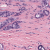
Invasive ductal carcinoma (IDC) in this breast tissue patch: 1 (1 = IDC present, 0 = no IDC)